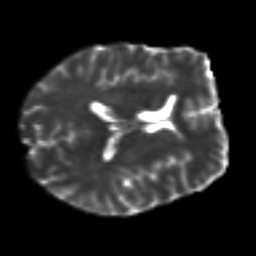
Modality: T2w
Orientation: axial
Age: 33
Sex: male
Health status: ill
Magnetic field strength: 3 T
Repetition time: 9 s
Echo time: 0.093 s